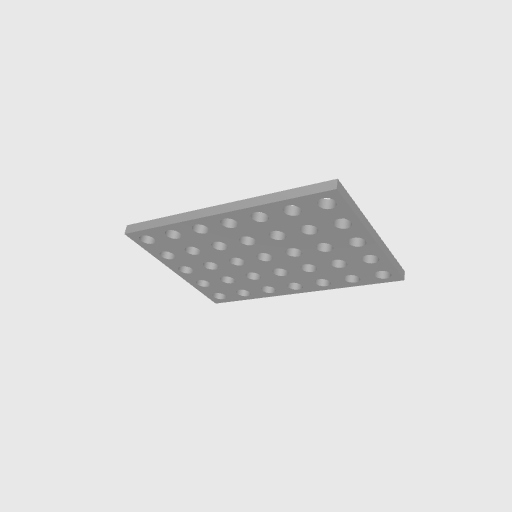
Part: GridPlate5x7H